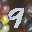
Label: 9